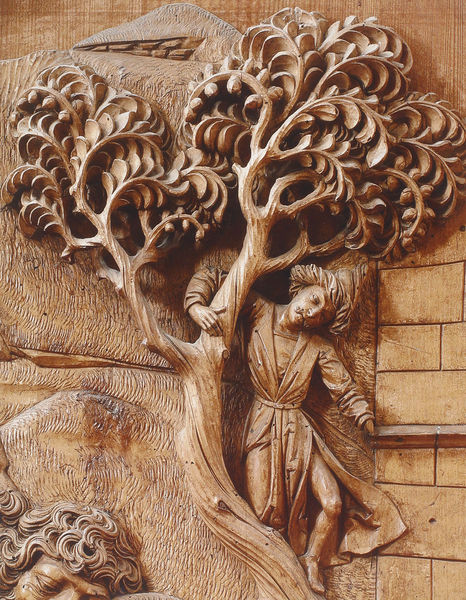
Titel: Rothenburg o. d. Tauber, Stadtpfarrkirche St. Jakob, Heilig-Blut-Altar
Künstler: Tilman Riemenschneider
Standort: Rothenburg, Jakobskirche (EU - D - Sachsen-Anhalt)
Schlagwörter: baum, berg, blätter, mann, äste, braun, haar, holz, licht, mund, nase, gras, wiese, bart, wand, arm, augen, mensch, stein, steine, ast, baumstamm, feld, hügel, stamm, haare, mantel, locken, relief, mauer, tafel, detail, plastik, holzstich, altar, schnitzerei, turban, geschnitzt, zöllner, schnitzarbeit, hängt, feigenbaum, umschlingen, zacharias, turbaen